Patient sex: M
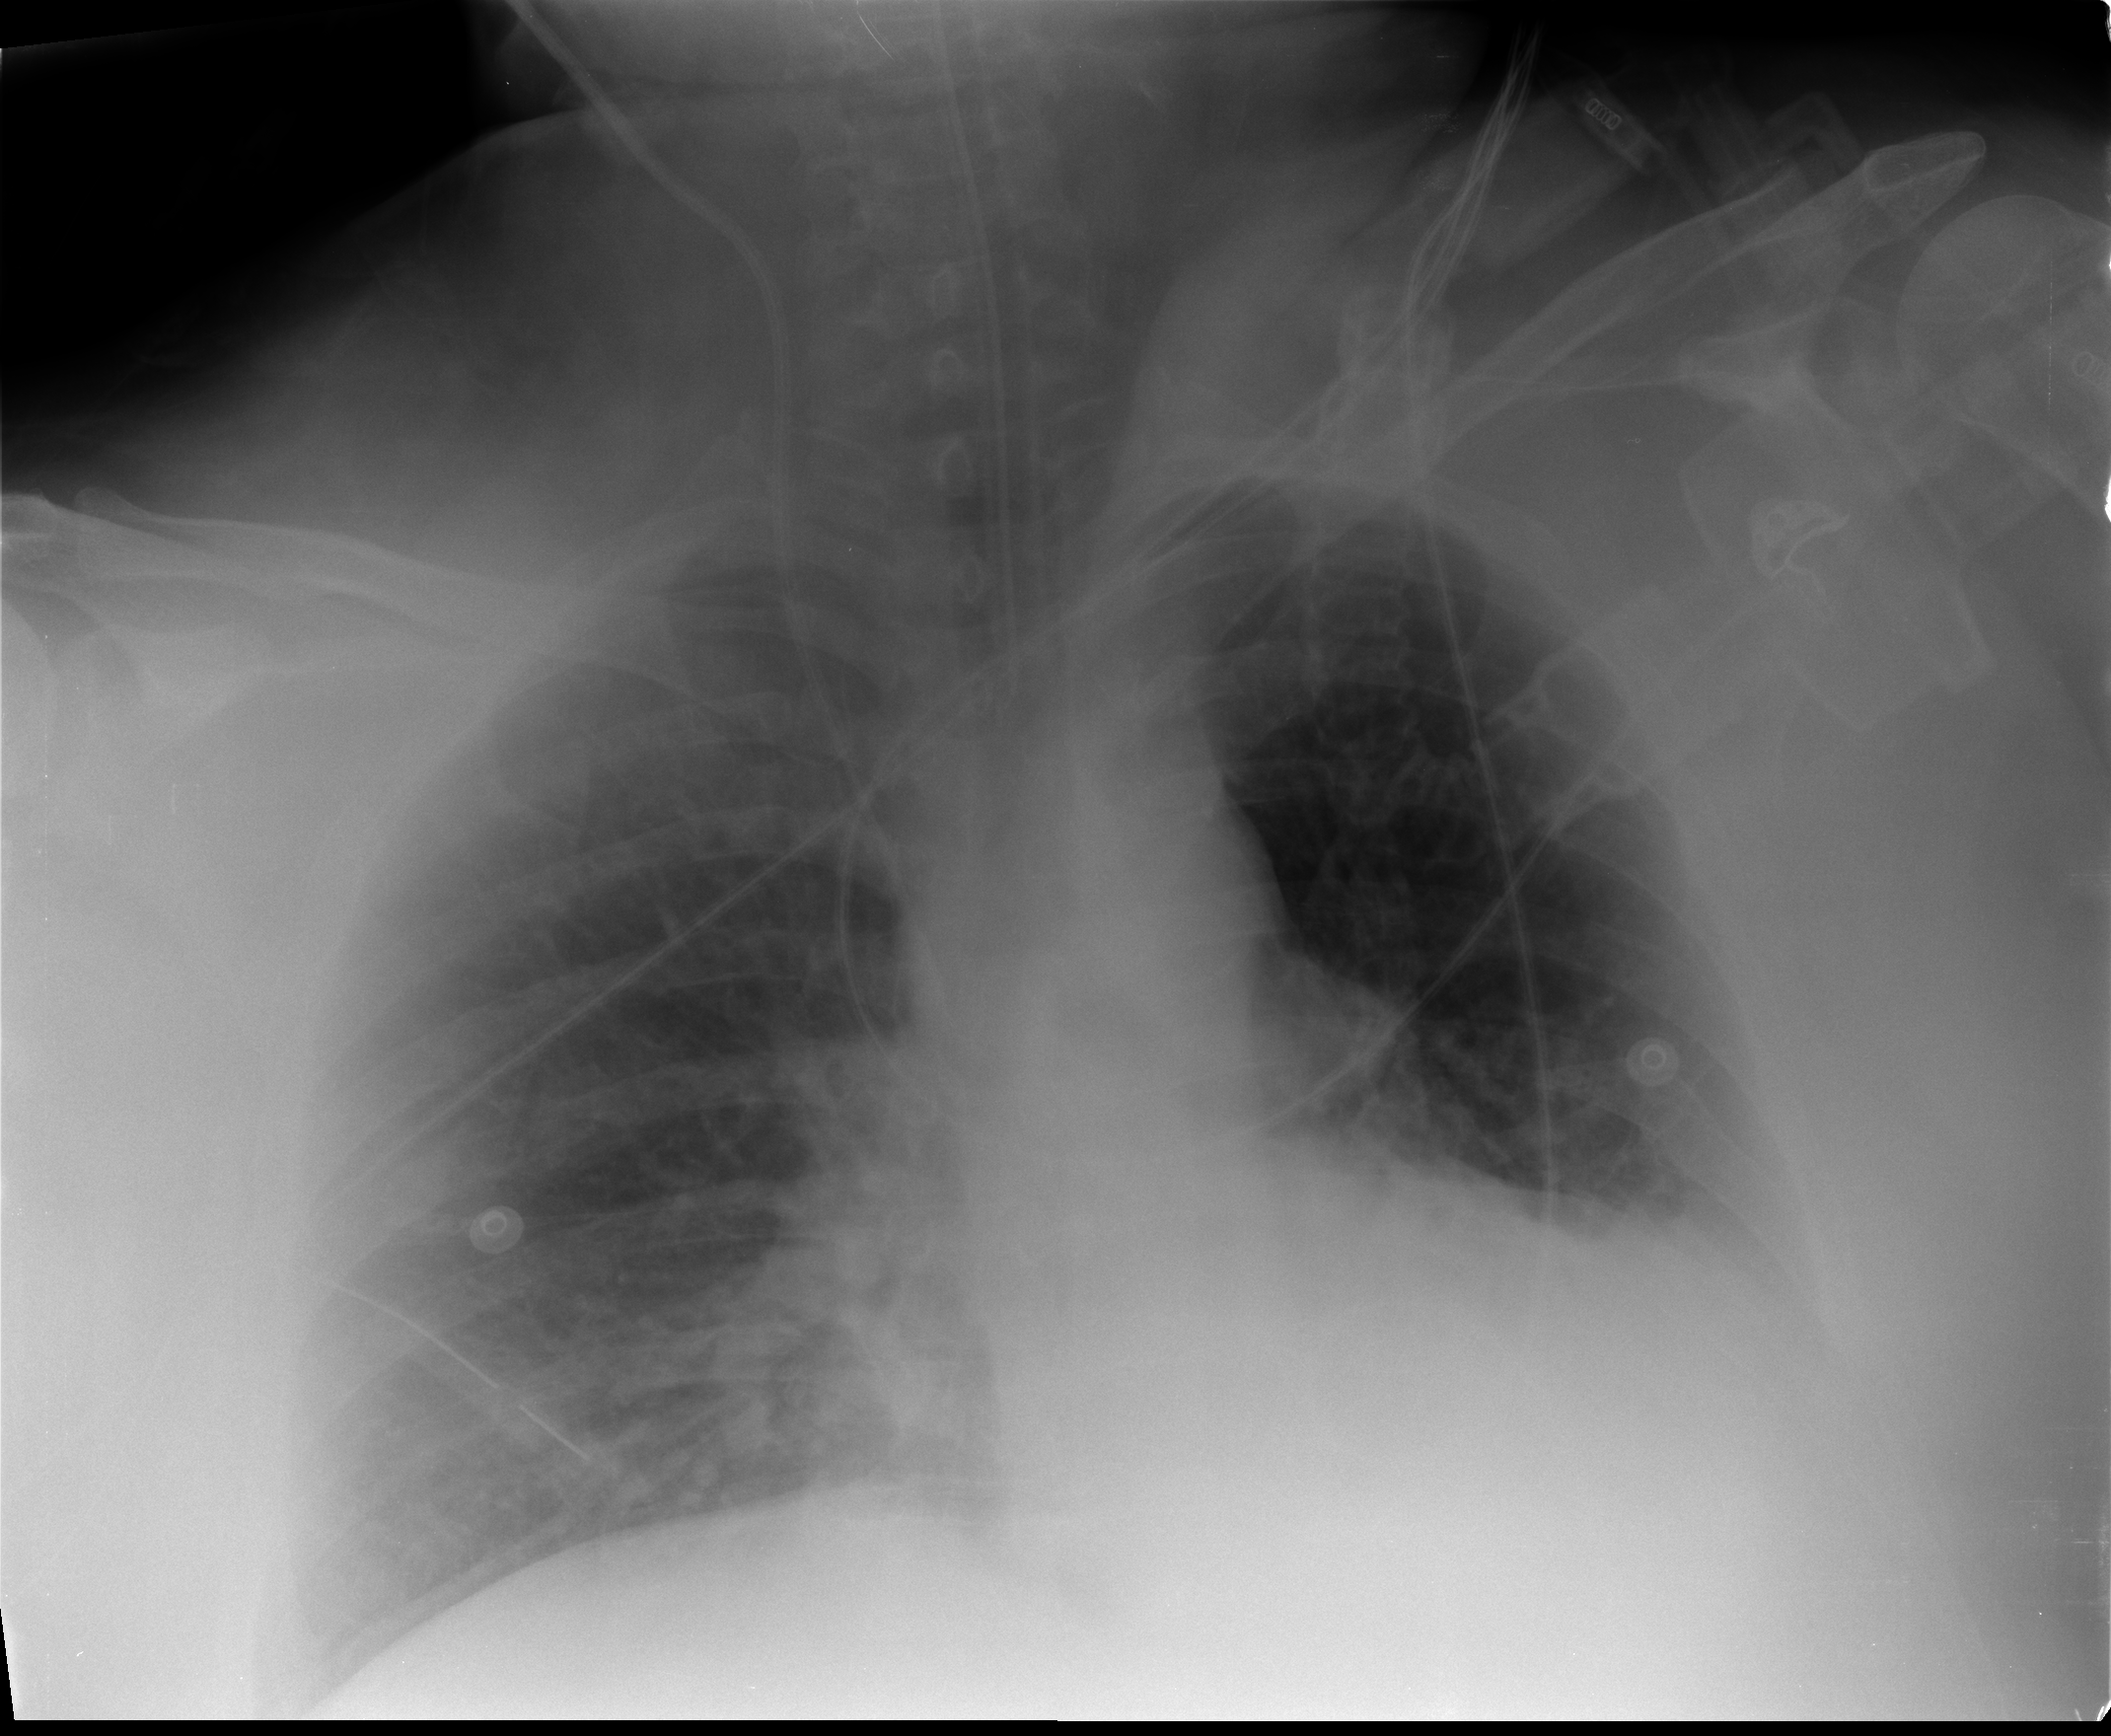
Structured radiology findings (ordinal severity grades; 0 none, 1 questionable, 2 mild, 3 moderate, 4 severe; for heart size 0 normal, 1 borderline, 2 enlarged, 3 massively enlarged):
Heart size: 2
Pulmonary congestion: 2
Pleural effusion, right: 0
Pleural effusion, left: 2
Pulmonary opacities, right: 2
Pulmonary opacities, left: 0
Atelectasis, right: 2
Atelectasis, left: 2